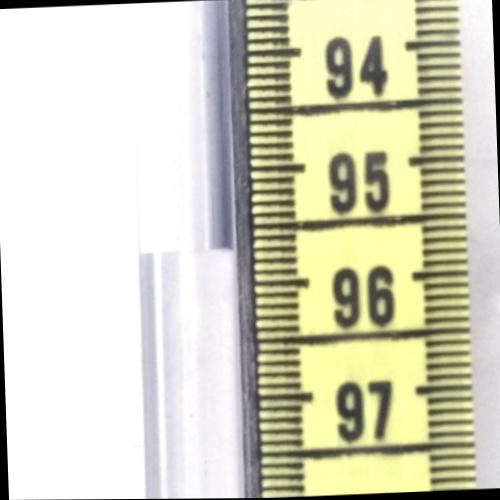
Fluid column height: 95.7 cm